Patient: sex F, age 43
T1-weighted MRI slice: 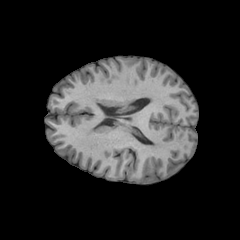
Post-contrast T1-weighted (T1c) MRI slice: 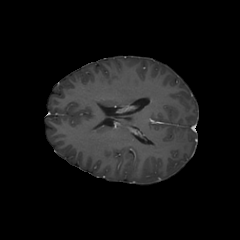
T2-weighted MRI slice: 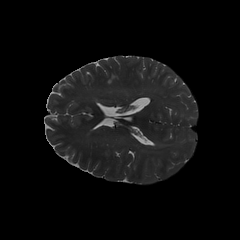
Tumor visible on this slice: no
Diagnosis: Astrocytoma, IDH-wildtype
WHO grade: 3